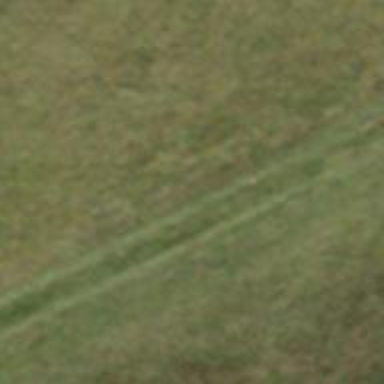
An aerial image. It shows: Grass track with grade 5 tracktype.